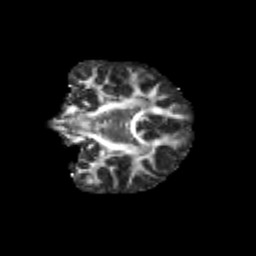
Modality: FA
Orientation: coronal
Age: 12
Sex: female
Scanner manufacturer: siemens
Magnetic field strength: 3 T
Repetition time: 3.8 s
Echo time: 0.07 s